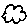
Label: cloud